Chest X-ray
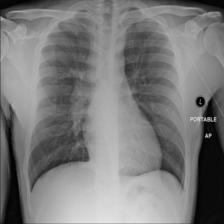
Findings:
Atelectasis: negative
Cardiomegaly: negative
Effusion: negative
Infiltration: negative
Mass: positive
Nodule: negative
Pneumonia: negative
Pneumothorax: negative
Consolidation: negative
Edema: negative
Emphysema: negative
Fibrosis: negative
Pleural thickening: negative
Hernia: negative